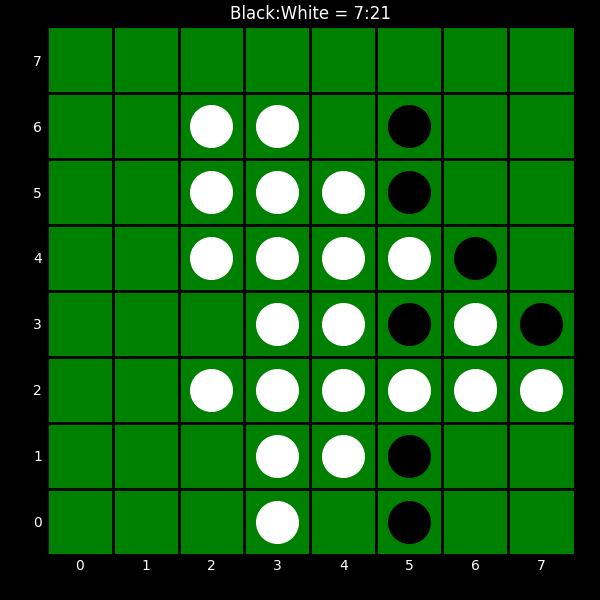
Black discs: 7
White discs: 21